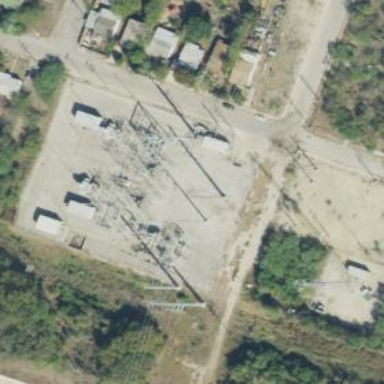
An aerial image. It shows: Switch used for power control.